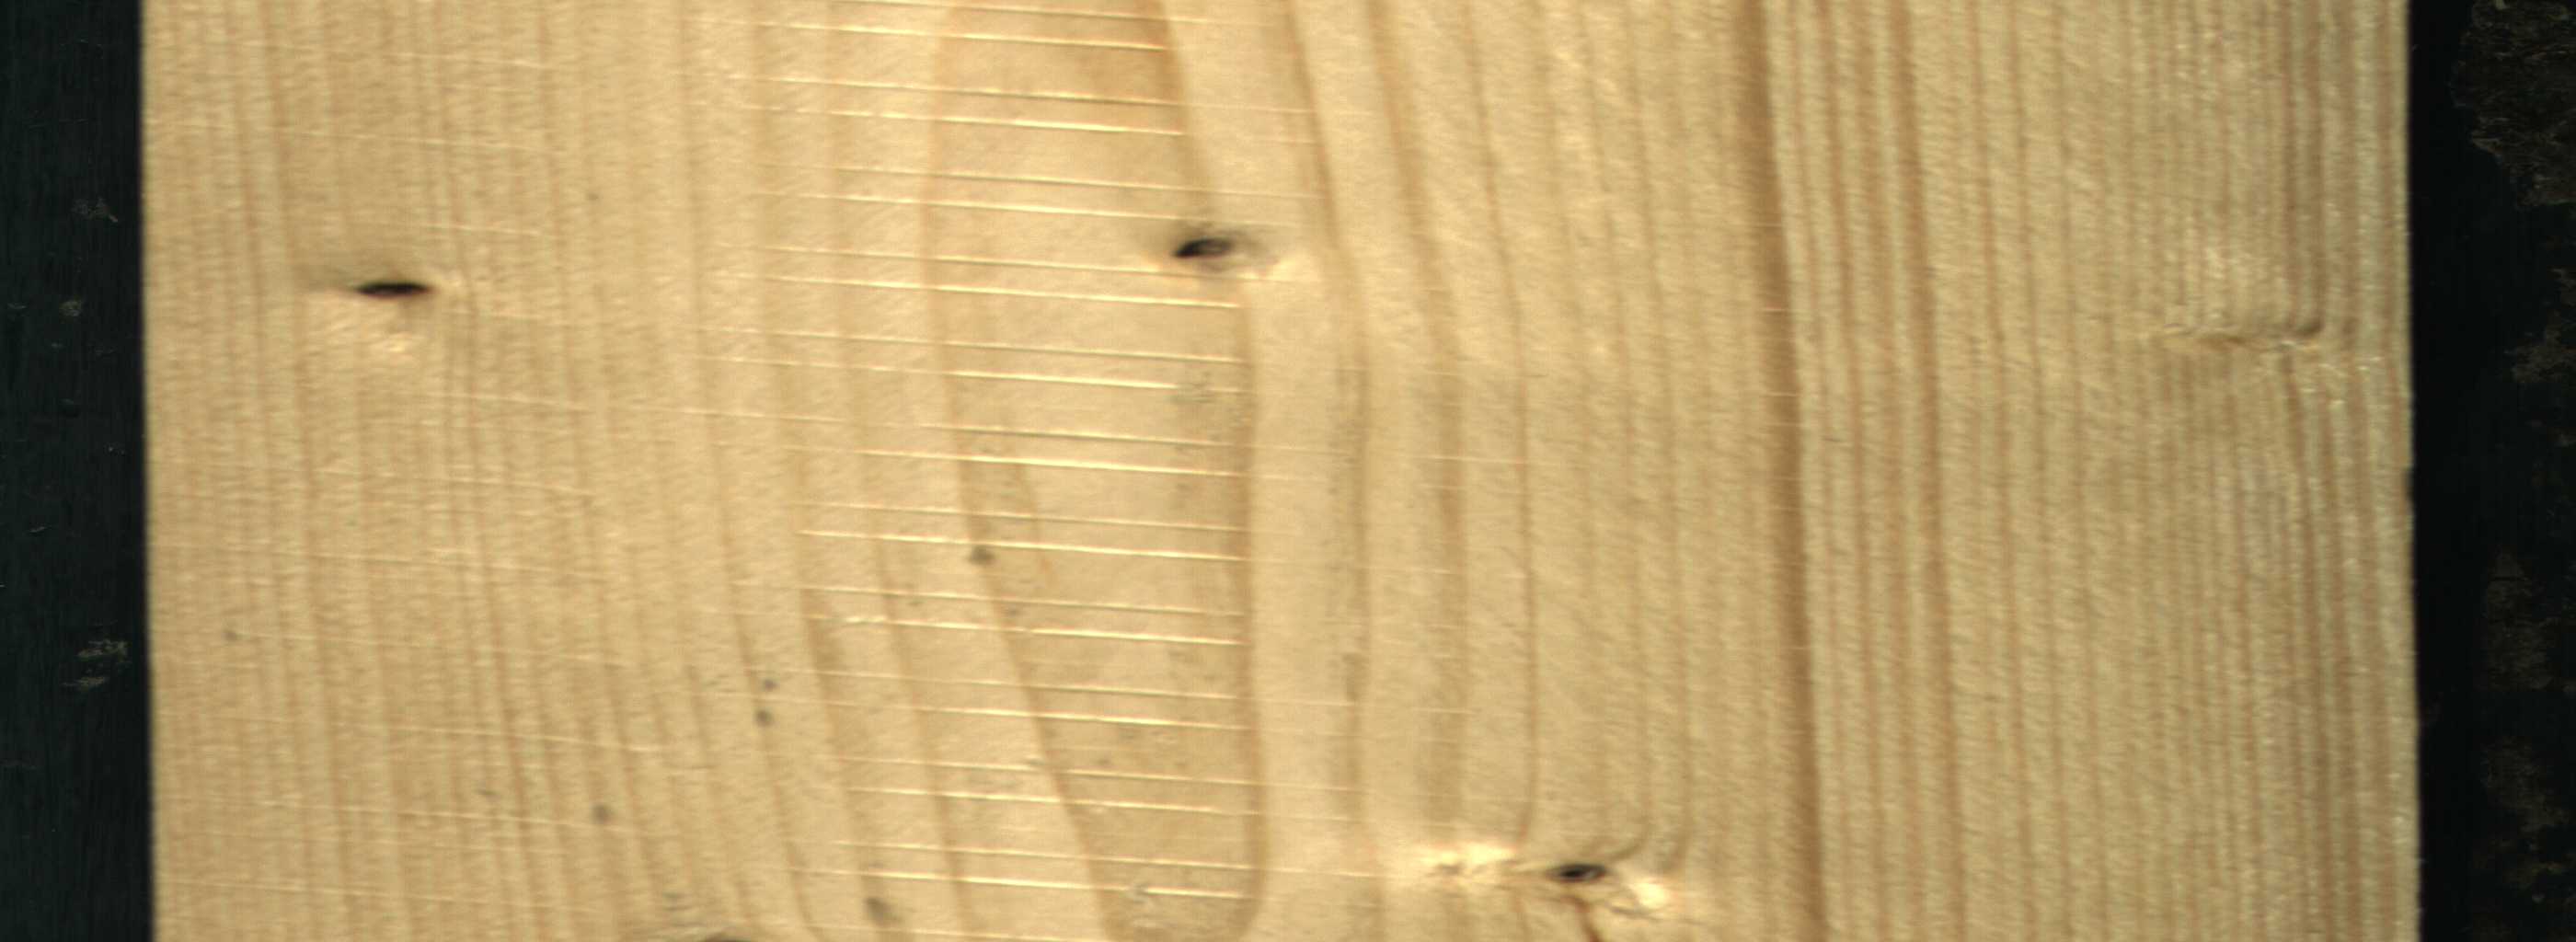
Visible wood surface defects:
Dead_Knot
Dead_Knot
Dead_Knot